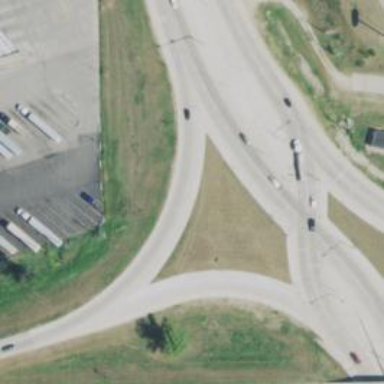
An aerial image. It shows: Motorway link at diverging diamond interchange (DDI) junction.